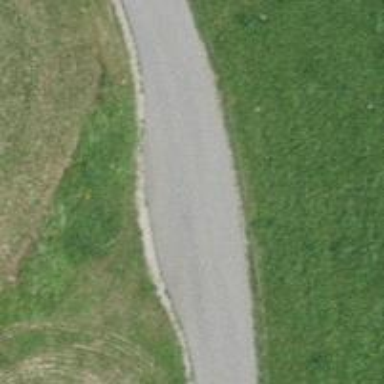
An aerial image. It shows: Passing place on the road.